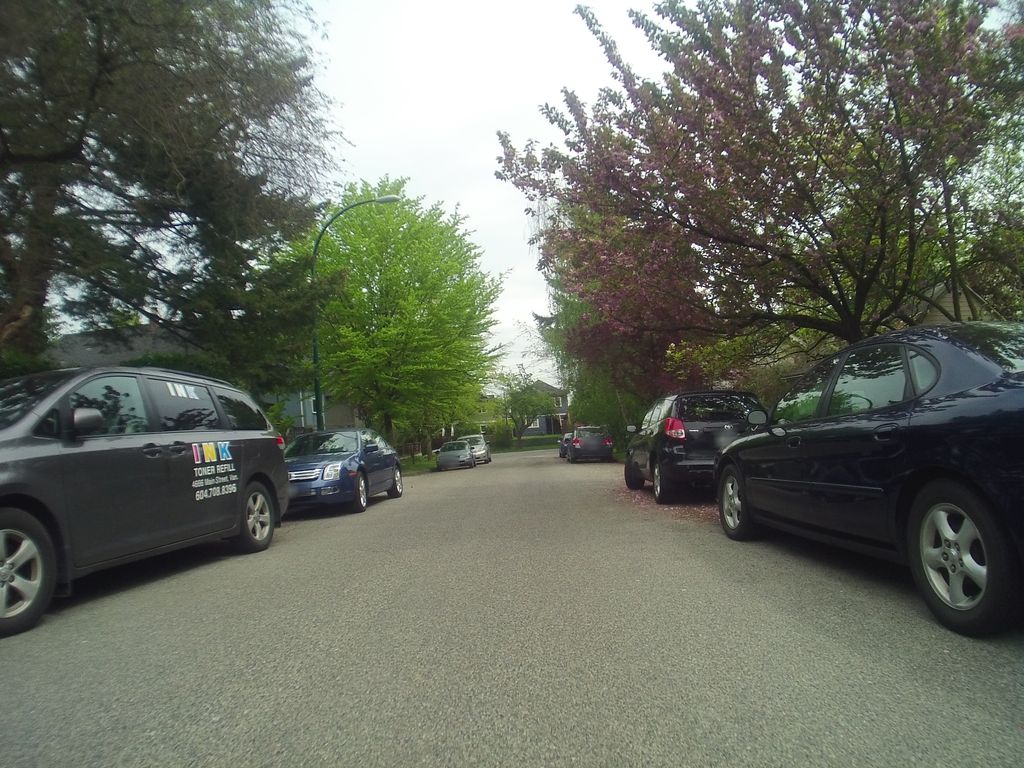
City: vancouver